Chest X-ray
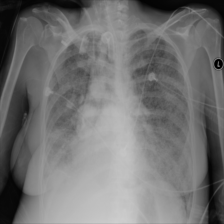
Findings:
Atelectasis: negative
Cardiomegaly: negative
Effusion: negative
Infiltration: negative
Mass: negative
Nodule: negative
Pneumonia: negative
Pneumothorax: negative
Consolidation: negative
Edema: negative
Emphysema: negative
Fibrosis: negative
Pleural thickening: negative
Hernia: negative